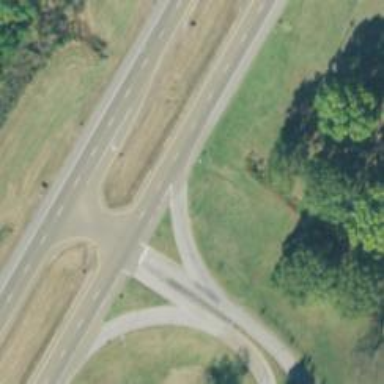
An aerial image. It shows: Asphalt trunk link road.